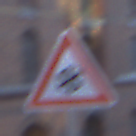
Verkehrszeichen: SchneeOderEisglaette
Umgebung: Outdoor, Urban
Tageszeit: SunriseSunset
Wetter: Clear
Licht: Natural
Jahreszeit: NotSpecified
Kontrast: MediumContrast